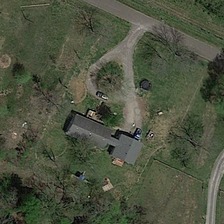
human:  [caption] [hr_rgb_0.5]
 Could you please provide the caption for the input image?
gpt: a building is surrounded by some green trees sparsely near a road .

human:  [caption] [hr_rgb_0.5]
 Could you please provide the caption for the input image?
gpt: a building is surrounded by some green trees sparsely near a road .

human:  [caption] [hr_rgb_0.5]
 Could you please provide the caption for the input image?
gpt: a building is surrounded by some green trees sparsely near a road .

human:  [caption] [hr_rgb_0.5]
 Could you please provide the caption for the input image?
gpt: a building is surrounded by some green trees sparsely near a road .

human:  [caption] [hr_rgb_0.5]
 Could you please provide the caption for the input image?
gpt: a building is surrounded by some green trees sparsely near a road .